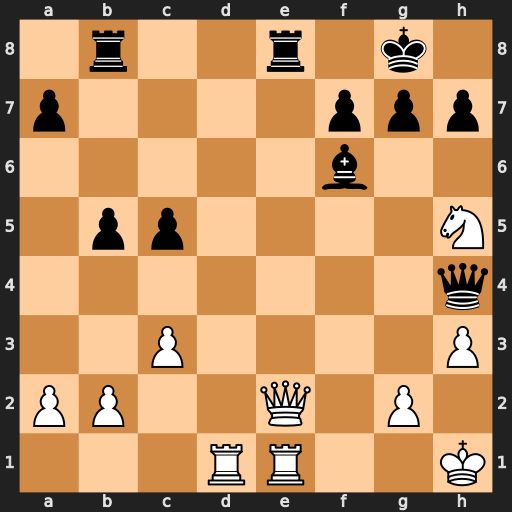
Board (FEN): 1r2r1k1/p4ppp/5b2/1pp4N/7q/2P4P/PP2Q1P1/3RR2K
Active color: w
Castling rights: -
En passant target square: -
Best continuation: Qxe8+ Rxe8 Rxe8#